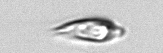
Label: Oxytoxum